Field crop: tomato
Growth stage: 1
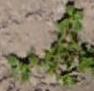
Species: portulaca